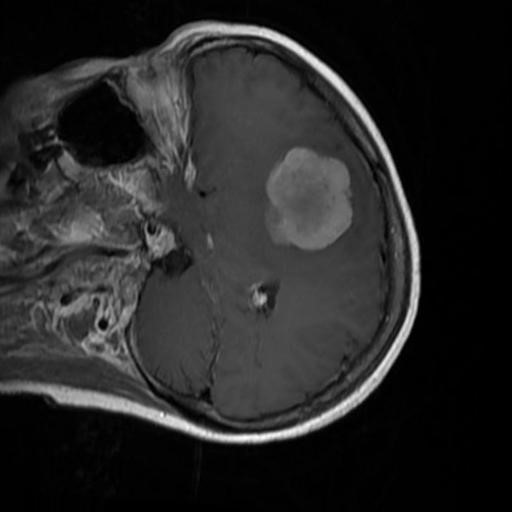
Label: brain_menin